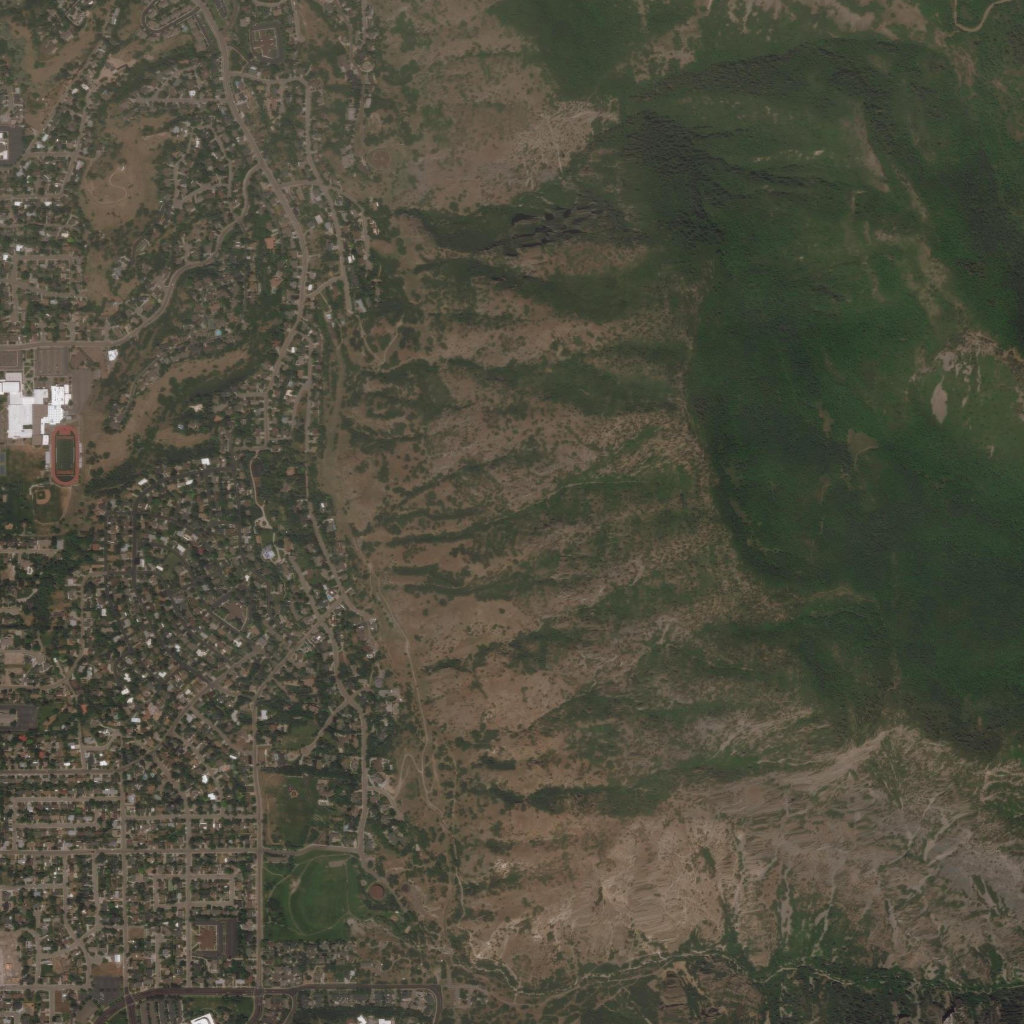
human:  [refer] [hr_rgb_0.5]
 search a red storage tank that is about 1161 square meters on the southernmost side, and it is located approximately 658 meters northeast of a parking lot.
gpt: <box>[[36, 86, 37, 87, 0]]</box>

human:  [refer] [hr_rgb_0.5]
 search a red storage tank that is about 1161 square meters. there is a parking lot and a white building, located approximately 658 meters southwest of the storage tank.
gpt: <box>[[36, 86, 37, 87, 0]]</box>